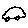
Label: car